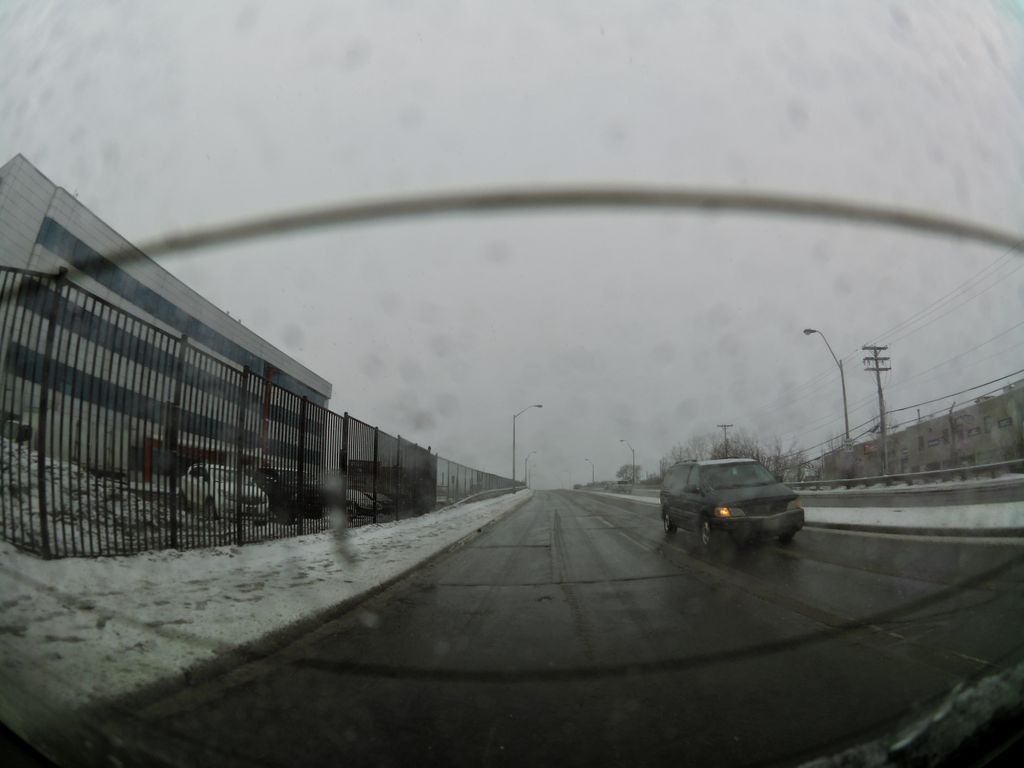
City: ottawa-gatineau